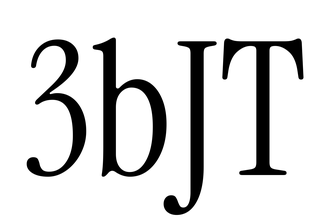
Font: InstrumentSerif-Regular